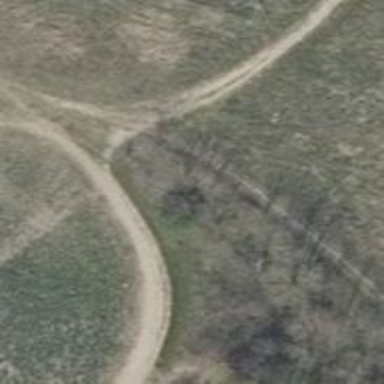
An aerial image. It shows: Ground path.